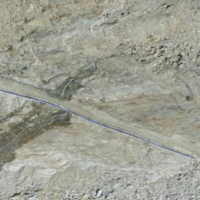
EUNIS habitat code: 48
Species observed at this site:
Silene acaulis
Grimmia caespiticia